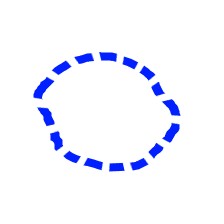
Shape: circle